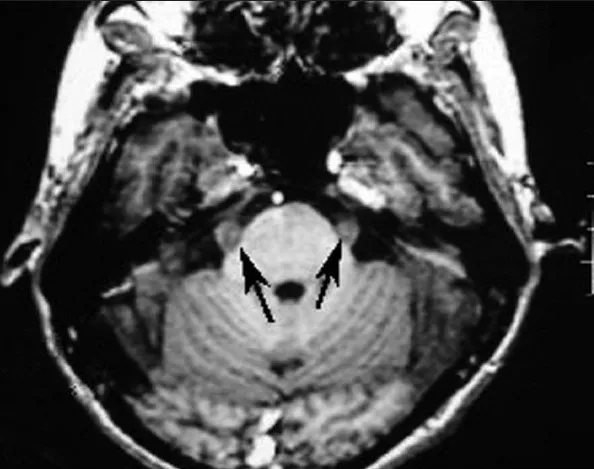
T1-weighted image showing thickened trigeminal nerves bilaterally as shown by arrows.
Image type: radiology (mri)